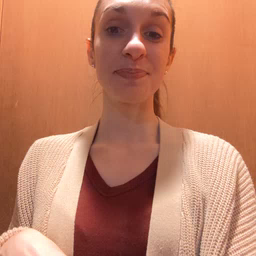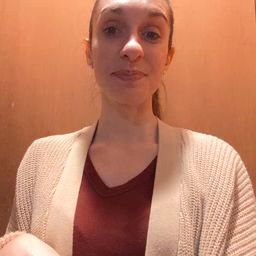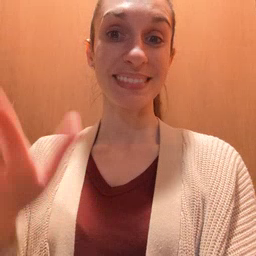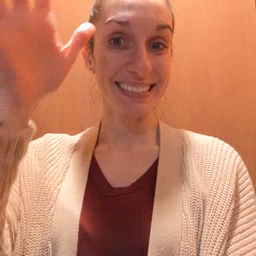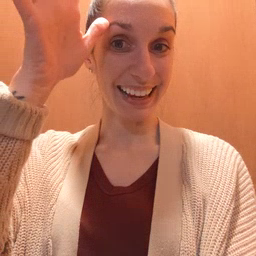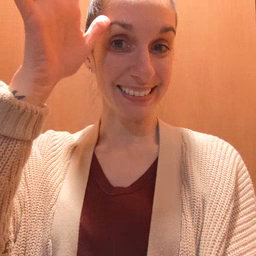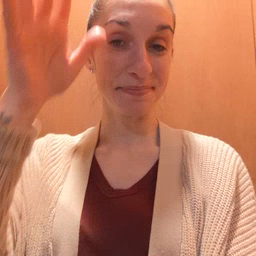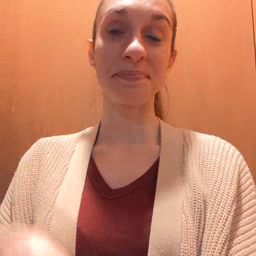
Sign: dad